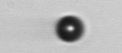
Label: bead